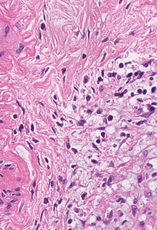
Tumor epithelial tissue: no
Tumor-associated stroma tissue: yes
Normal tissue: no